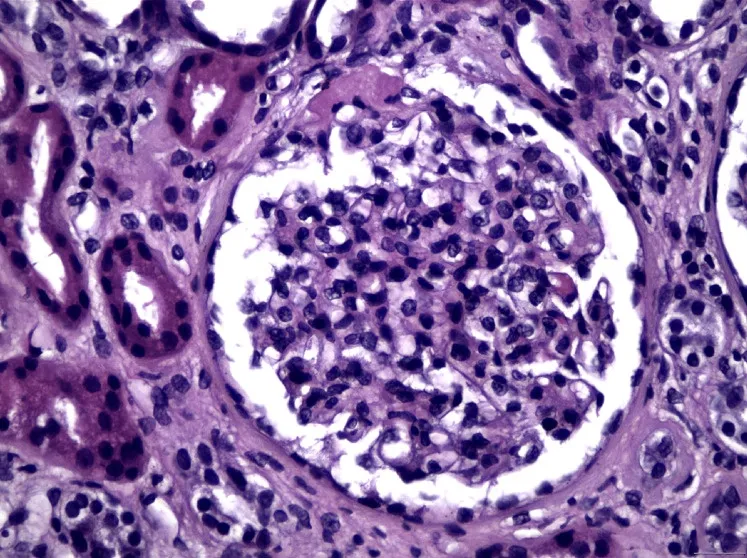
Arteriolohyalinosis in the vascular pole of a glomerulus (H&E x400). . H&E, hematoxylin and eosin.
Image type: pathology (h&e)